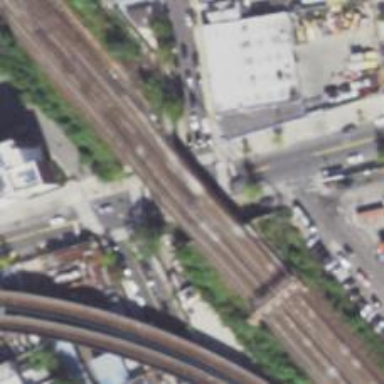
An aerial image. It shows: Railway bridge with electrified rails.